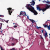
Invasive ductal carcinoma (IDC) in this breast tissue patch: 0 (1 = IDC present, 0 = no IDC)